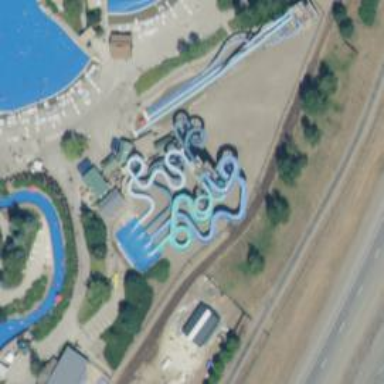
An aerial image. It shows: Water slide attraction.